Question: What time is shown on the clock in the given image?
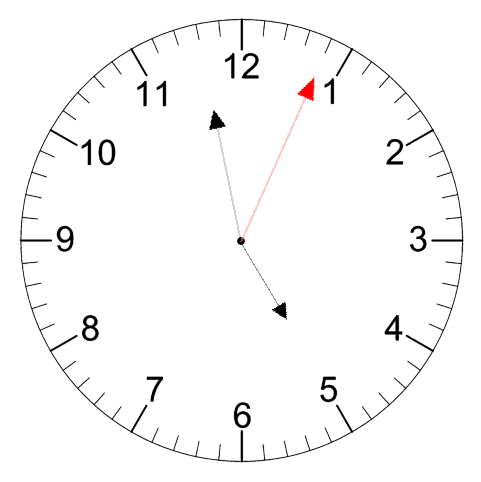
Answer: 04:58:04